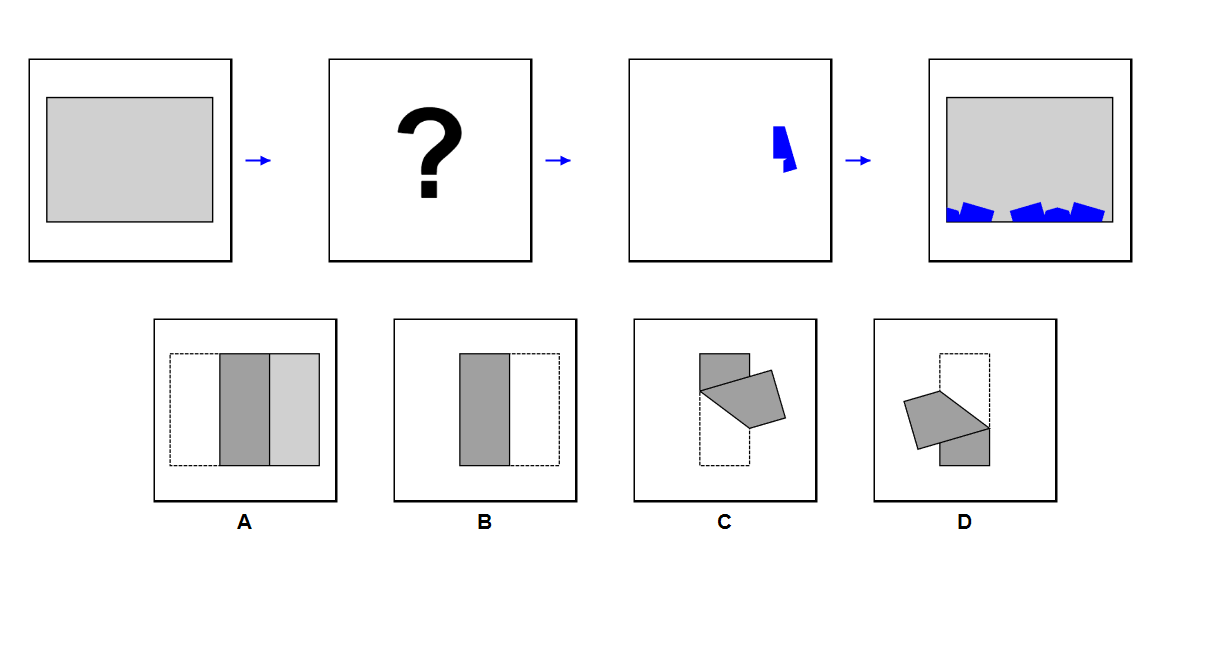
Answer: D